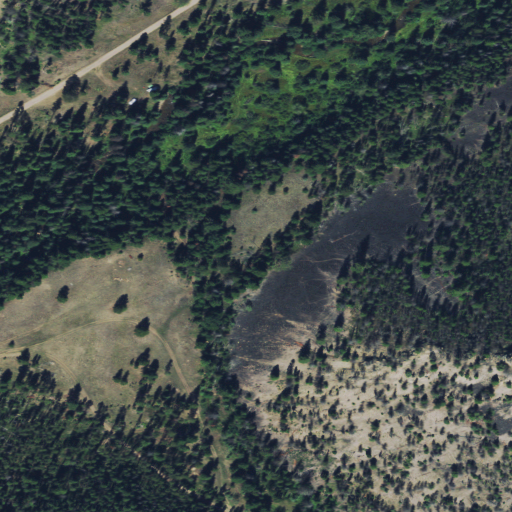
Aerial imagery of valley in Montana named Moose Gulch containing evergreen forest, shrub, and open development